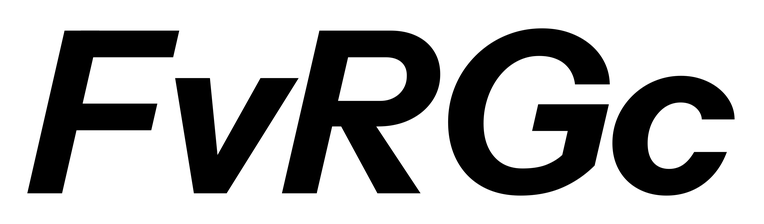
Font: InstrumentSans-Italic_Bold_Italic